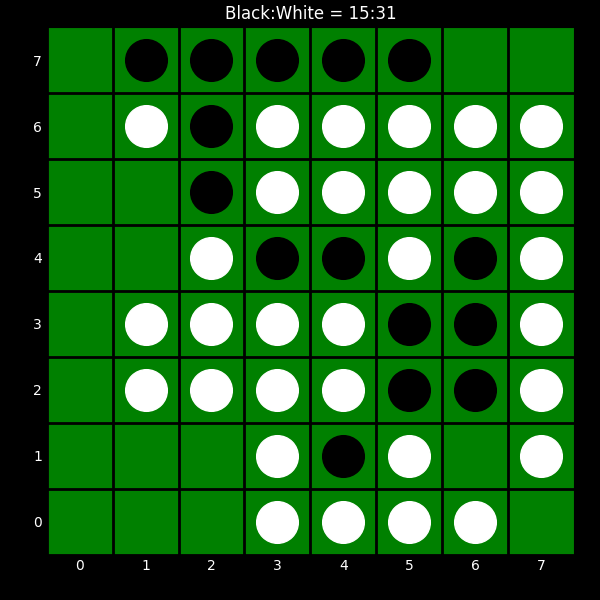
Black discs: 15
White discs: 31